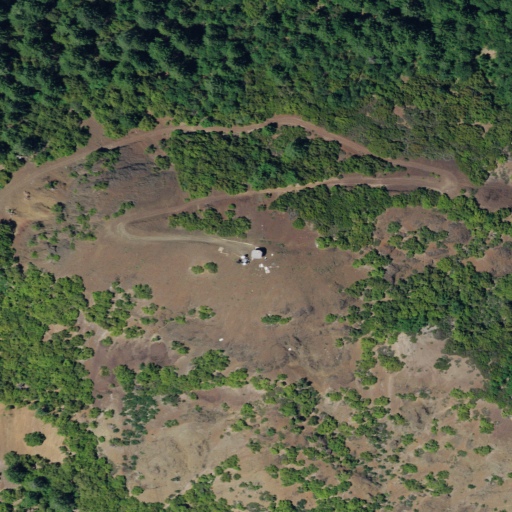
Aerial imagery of mountain in California named Iron Peak containing shrub, evergreen forest, open development, and deciduous forest